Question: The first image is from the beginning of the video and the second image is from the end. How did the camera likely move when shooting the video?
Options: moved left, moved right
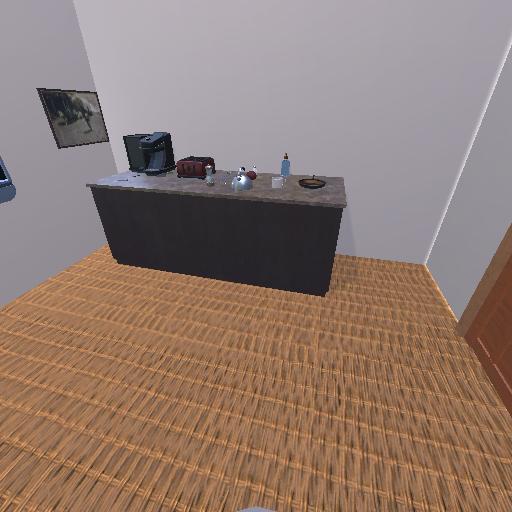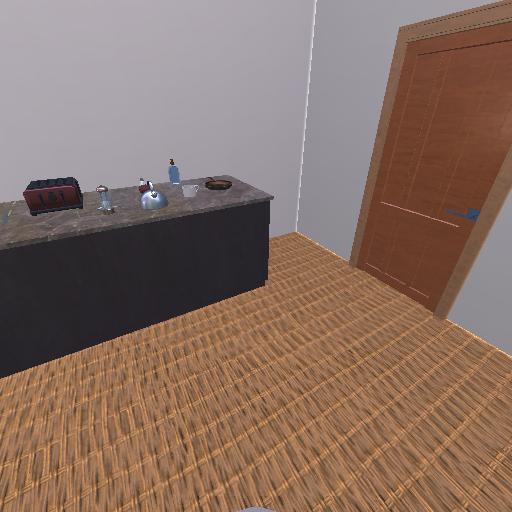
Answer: moved left